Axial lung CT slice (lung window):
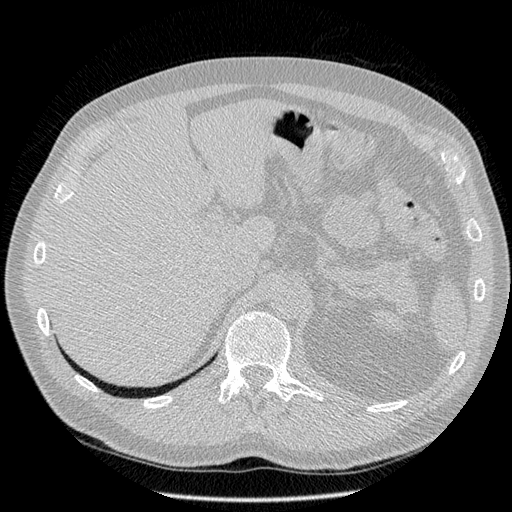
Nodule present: no